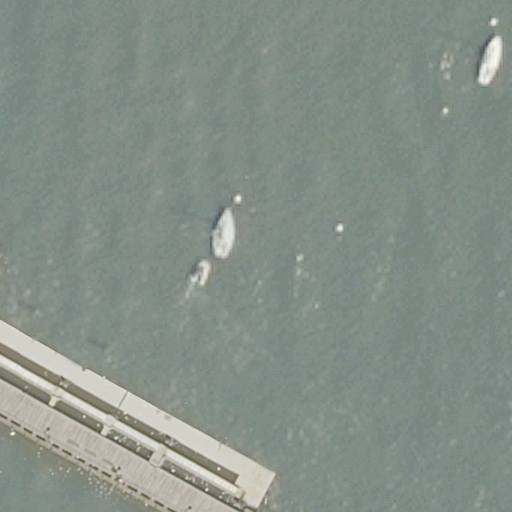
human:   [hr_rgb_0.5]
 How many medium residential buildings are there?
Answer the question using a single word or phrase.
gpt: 0

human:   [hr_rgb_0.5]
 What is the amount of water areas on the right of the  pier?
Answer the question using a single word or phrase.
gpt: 0

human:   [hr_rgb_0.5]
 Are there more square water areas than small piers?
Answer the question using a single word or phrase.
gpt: no

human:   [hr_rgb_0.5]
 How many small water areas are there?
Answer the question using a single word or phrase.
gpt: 0

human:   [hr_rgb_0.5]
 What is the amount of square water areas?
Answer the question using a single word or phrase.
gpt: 0

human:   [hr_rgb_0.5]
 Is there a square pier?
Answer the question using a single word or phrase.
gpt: no

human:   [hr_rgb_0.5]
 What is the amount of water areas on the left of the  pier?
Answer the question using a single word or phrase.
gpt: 1

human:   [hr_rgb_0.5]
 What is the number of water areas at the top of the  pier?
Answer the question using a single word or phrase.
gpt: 1

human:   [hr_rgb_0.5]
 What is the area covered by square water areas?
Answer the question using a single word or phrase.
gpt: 0m2

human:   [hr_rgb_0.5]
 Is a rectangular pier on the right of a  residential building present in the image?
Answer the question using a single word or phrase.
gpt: no

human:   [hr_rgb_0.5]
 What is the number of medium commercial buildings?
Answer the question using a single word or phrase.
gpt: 0

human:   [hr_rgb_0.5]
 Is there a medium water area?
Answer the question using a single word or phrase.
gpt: no

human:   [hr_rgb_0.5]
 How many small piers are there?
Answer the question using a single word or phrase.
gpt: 0

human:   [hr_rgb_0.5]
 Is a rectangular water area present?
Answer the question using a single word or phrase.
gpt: yes

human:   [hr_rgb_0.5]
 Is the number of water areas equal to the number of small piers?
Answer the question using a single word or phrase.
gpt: no

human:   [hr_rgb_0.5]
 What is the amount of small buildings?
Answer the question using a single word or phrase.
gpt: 0

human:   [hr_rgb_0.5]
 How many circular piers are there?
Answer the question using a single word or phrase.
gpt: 0

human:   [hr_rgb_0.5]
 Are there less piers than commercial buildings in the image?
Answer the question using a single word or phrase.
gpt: no

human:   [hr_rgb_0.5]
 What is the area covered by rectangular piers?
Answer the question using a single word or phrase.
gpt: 1341m2

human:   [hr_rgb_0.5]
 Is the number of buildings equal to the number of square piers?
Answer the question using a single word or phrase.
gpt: yes

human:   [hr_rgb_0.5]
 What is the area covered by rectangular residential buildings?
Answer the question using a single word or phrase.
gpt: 0m2

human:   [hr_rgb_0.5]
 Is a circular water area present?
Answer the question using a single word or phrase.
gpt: no

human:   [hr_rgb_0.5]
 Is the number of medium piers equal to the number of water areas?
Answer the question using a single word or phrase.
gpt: no

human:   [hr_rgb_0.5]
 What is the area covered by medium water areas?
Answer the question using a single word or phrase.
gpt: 0m2

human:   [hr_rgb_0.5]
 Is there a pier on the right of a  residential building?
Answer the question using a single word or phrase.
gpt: no

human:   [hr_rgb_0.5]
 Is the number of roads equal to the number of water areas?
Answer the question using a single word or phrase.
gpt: no

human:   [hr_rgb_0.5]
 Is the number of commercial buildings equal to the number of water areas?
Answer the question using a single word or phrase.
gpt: no

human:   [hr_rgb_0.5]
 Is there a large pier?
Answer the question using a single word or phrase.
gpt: yes

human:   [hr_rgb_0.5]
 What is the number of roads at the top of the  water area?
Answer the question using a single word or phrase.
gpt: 0

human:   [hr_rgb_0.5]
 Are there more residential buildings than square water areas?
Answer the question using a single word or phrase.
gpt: no

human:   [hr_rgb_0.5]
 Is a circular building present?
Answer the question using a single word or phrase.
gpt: no

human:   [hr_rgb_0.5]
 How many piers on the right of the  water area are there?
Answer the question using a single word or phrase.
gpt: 1

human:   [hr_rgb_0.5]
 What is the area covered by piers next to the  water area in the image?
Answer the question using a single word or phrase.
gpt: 1341m2

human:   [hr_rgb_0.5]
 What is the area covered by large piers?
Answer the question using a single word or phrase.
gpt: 1341m2

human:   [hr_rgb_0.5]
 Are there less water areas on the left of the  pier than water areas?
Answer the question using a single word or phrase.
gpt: no

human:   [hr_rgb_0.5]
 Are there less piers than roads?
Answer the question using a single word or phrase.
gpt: no